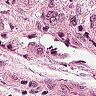
Metastatic tissue present: yes